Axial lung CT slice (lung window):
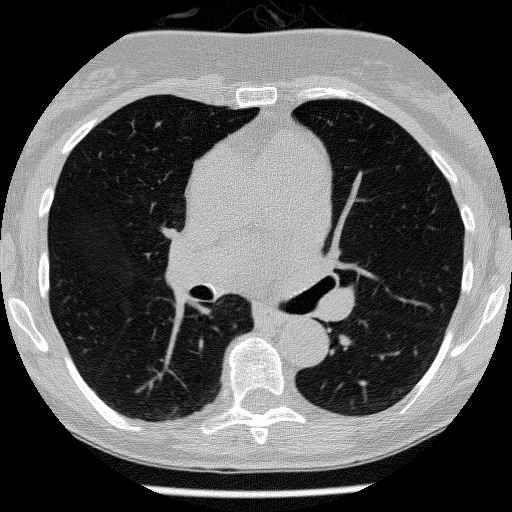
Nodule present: no